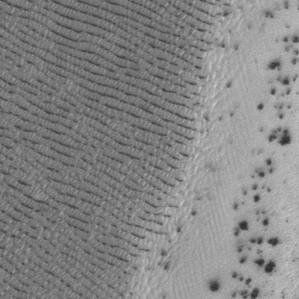
Label: frost